Question: I'm having an issue finding out how to calculate an average over "x" days. If I try to plot this csv file over 1 year, it's too much data to display correctly on a plot line (screenshot attached). I'm looking to average the data over every few days (maybe 2, a week, etc..) so the line graph is not so hard to read. Any advice on how I would solve this issue with R?
results.csv
'''
POSTS,PROVIDER,TYPE,DATE
29337,FTP,BLOG,2010-01-01
26725,FTP,BLOG,2010-01-02
27480,FTP,BLOG,2010-01-03
31187,FTP,BLOG,2010-01-04
31488,FTP,BLOG,2010-01-05
32461,FTP,BLOG,2010-01-06
33675,FTP,BLOG,2010-01-07
38897,FTP,BLOG,2010-01-08
37122,FTP,BLOG,2010-01-09
41365,FTP,BLOG,2010-01-10
51760,FTP,BLOG,2010-01-11
50859,FTP,BLOG,2010-01-12
53765,FTP,BLOG,2010-01-13
56836,FTP,BLOG,2010-01-14
59698,FTP,BLOG,2010-01-15
52095,FTP,BLOG,2010-01-16
57154,FTP,BLOG,2010-01-17
80755,FTP,BLOG,2010-01-18
227464,FTP,BLOG,2010-01-19
394510,FTP,BLOG,2010-01-20
371303,FTP,BLOG,2010-01-21
370450,FTP,BLOG,2010-01-22
268703,FTP,BLOG,2010-01-23
267252,FTP,BLOG,2010-01-24
375712,FTP,BLOG,2010-01-25
381041,FTP,BLOG,2010-01-26
380948,FTP,BLOG,2010-01-27
373140,FTP,BLOG,2010-01-28
361874,FTP,BLOG,2010-01-29
265178,FTP,BLOG,2010-01-30
269929,FTP,BLOG,2010-01-31
'''
R Script
'''
library(ggplot2);
data <- read.csv("results.csv", header=T);
dts <- as.POSIXct(data$DATE, format="%Y-%m-%d");
attach(data);
a <- ggplot(dataframe, aes(dts,POSTS/1000, fill = TYPE)) + opts(title = "Report") + labs(x = NULL, y = "Posts (k)", fill = NULL);
b <- a + geom_bar(stat = "identity", position = "stack");
plot_theme <- theme_update(axis.text.x = theme_text(angle=90, hjust=1), panel.grid.major = theme_line(colour = "grey90"), panel.grid.minor = theme_blank(), panel.background = theme_blank(), axis.ticks = theme_blank(), legend.position = "none");
c <- b + facet_grid(TYPE ~ ., scale = "free_y");
d <- c + scale_x_datetime(major = "1 months", format = "%Y %b");
ggsave(filename="/root/results.png",height=14,width=14,dpi=600);
'''
Graph Image

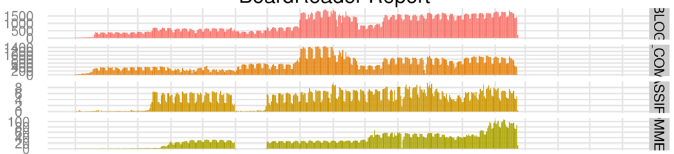
Answer: Try this :
'''
Average <- function(Data,n){
# Make an index to be used for aggregating
ID <- as.numeric(as.factor(Data$DATE))-1
ID <- ID %/% n
# aggregate over ID and TYPE for all numeric data.
out <- aggregate(Data[sapply(Data,is.numeric)],
by=list(ID,Data$TYPE),
FUN=mean)
# format output
names(out)[1:2] <-c("dts","TYPE")
# add the correct dates as the beginning of every period
out$dts <- as.POSIXct(Data$DATE[(out$dts*n)+1])
out
}
dataframe <- Average(Data,3)
'''
This works with the plot script you gave.
Some remarks :
- - 'attach()''detach()''with()''within()'